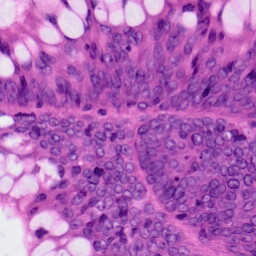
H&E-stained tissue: Colon